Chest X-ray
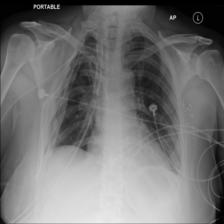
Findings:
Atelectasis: negative
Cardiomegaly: negative
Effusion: negative
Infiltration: negative
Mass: negative
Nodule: negative
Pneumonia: negative
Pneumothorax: negative
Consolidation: negative
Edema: negative
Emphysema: negative
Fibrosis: negative
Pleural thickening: negative
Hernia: negative